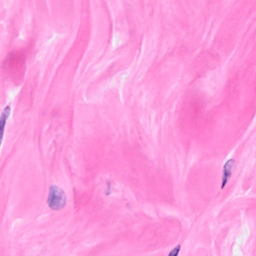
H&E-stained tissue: Breast